Field crop: maize
Growth stage: 2
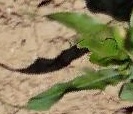
Species: maize